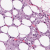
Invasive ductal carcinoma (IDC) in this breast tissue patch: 0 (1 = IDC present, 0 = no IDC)